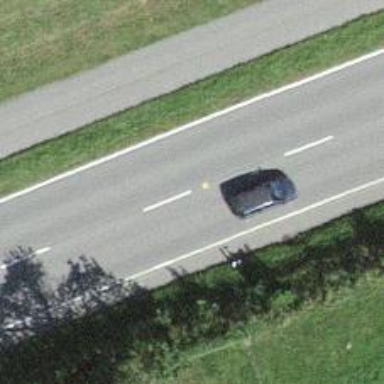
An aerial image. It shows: Primary highway.